Question: I assigned a password to the root MySQL user in XAMPP some times ago. I recently tried to undo that and give it no password but it's not working.
I tried setting the password to an empty string using 'mysqld --skip-grant-tables' and then using the mysql command line directly. It looks like it works, the root user no longer has a password, however if I login in PhpMyAdmin I cannot see any of my databases, only an "information_schema" and a "test" database. If I look at the User tab, it seems to have all the privileges though:

Any suggestion on how to fix this issue?
Note: I checked with the command line, all my databases and tables are still there, I just cannot see them in PHPMyAdmin.
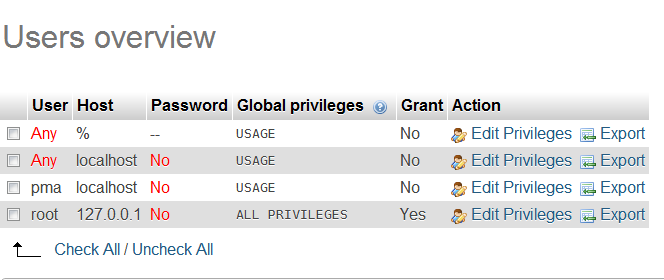
Answer: Try removing the anonymous user who is allowed to connect from any host. My feeling is that that row is taking precidence over the row for root when MySQL validates the login.
If you have removed that Anonymous user and the issue still occurs, try setting a password to root and the host to 'localhost' then connect again.